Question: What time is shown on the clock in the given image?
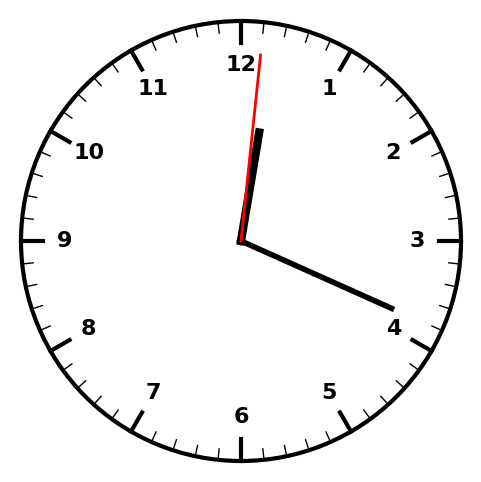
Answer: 12:19:01